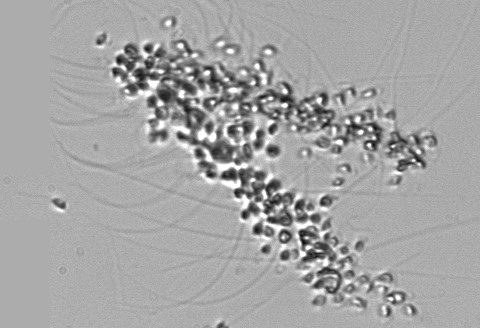
Label: Chaetoceros_didymus_TAG_external_flagellate